Question: I wrote some code for one to many relationships getting 'Invoice' instances from 'Defect' instances.
'''
mydbEntities ef = new mydbEntities (); //mydbEntities is derived from DbContext
ef.Database.Log = s => System.Diagnostics.Debug.WriteLine (s);
Invoice inv = ef.Defects.Where (i => i.Id == 5).SingleOrDefault ().Invoice;
'''
That is part of EDM diagram:

I'm curious why it did not invoke INNER JOIN, instead of it 2 SQL queries were executed. In the book I'm now reading ("Mastering Entity Framework"), in the same situation an INNER JOIN was invoked.
Output from Debug:
'''
SELECT TOP (2)
[Extent1].[Id] AS [Id],
[Extent1].[PositionId] AS [PositionId],
[Extent1].[InvoiceId] AS [InvoiceId],
[Extent1].[Count] AS [Count],
[Extent1].[Reason] AS [Reason]
FROM [dbo].[Defect] AS [Extent1]
WHERE 5 = [Extent1].[Id]
-- Executing at 6/21/2015 11:21:02 AM +05:00
-- Completed in 1 ms with result: SqlDataReader
Closed connection at 6/21/2015 11:21:02 AM +05:00
Opened connection at 6/21/2015 11:21:02 AM +05:00
SELECT
[Extent1].[Id] AS [Id],
[Extent1].[Number] AS [Number],
[Extent1].[InvoiceDate] AS [InvoiceDate]
FROM [dbo].[Invoice] AS [Extent1]
WHERE [Extent1].[Id] = @EntityKeyValue1
-- EntityKeyValue1: '1' (Type = Int32, IsNullable = false)
-- Executing at 6/21/2015 11:21:02 AM +05:00
-- Completed in 0 ms with result: SqlDataReader
Closed connection at 6/21/2015 11:21:02 AM +05:00
'''
And one more question: How do 2 queries against 1 with INNER JOIN impact on performance in high-loaded application with large database.
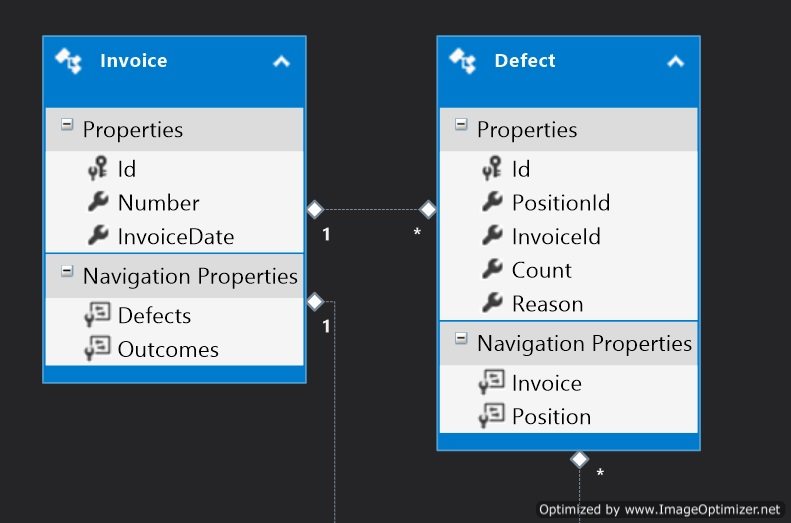
Answer: EntityFramework (and most other Linq to Sql tools) are only lazy up to a certain point. There are a set of methods that force the query to run. Some examples are:
- 'Single''SingleOrDefault'- 'First''FirstOrDefault'- 'ToList'- 'ToArray'
The trick I use is that each of these methods has an asynchronous version that returns 'Task<T>'. So if your autocomplete in your IDE includes 'SingleOrDefaultAsync' then it's obvious that 'SingleOrDefault' causes the query to be run.
Note that the same behaviour occurs with Linq to Objects; each of the ToList, Single etc. are methods, whereas the ones that return IEnumerable are and get executed on the first eager operation.
To answer your question, the 'Include' method fixes this problem by returning the join data. This will improve performance if you use it correctly.
In your example, you are getting the 'Invoice' property from your object, so the correct call would be to use '.Include(d => d.Invoice)' or '.Include("Invoice")'. Both of these tell EF to pull back the 'Invoice' information in the first query.